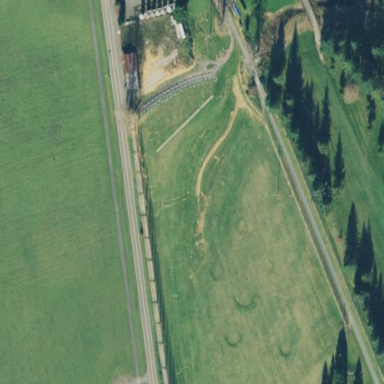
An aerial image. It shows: Grassy area designated for driving range golf.